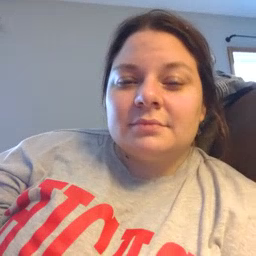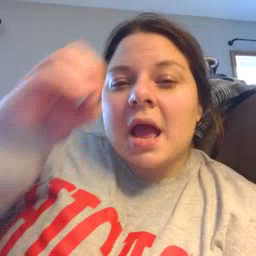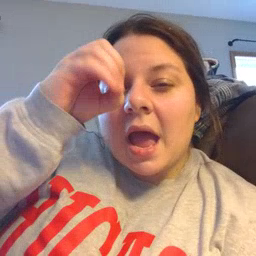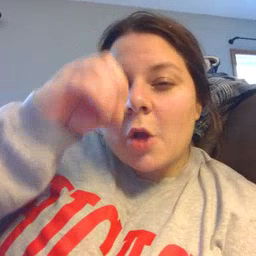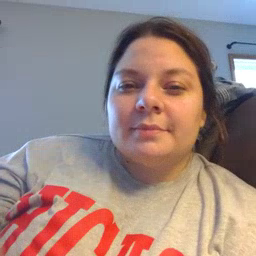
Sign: owl